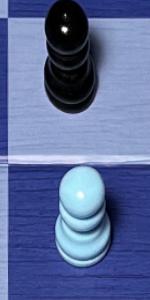
Label: Pawn_White